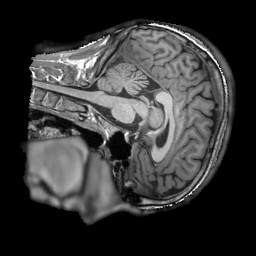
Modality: T1w
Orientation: sagittal
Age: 27
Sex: male
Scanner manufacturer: siemens
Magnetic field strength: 3 T
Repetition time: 2.3 s
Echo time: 0.00232 s